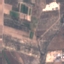
Land use / land cover class: PermanentCrop